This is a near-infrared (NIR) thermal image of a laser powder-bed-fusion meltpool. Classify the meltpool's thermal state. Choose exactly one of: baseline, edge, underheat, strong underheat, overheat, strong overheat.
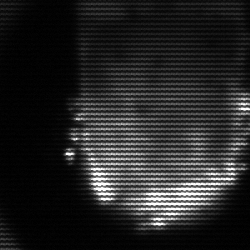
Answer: baseline